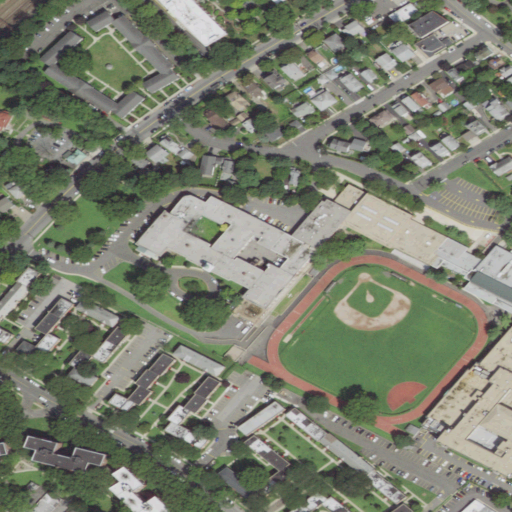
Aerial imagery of mountain in New York named Budds Hill containing medium intensity development, low intensity development, high intensity development, and open development